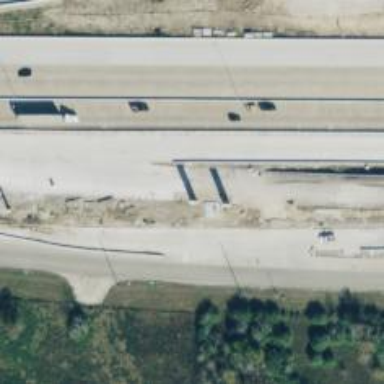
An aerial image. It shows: Toll gantry on the road.